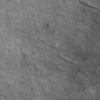
Atmospheric dust classification: not_dusty